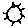
Label: sun